Field crop: tomato
Growth stage: 1
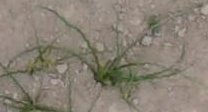
Species: cyperus